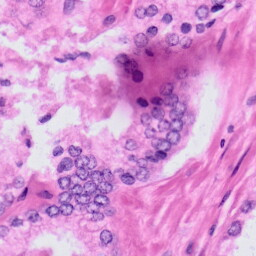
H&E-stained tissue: Prostate